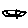
Label: circle